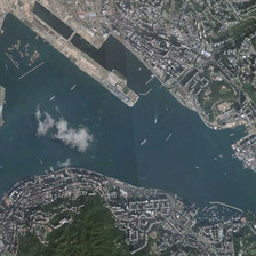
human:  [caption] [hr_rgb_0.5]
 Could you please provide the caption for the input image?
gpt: a port with sailboats and ships is located on the coast of a city.

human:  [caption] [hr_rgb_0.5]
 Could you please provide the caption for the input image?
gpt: On the coast of the city is a port with sailboats and ships.

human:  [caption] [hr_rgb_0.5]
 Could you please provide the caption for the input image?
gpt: this port with a little cloud over it surrounded by a bustling area .

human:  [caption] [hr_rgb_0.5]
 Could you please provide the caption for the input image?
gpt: Ports with sailboats and ships are located on the coast of the city.

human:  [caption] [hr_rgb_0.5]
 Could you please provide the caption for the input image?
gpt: some boats are sparsely scattered in a port surrounded by urban areas .